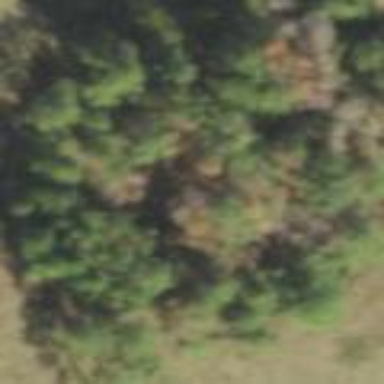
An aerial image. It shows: Mixed woodland area with various types of leaves.